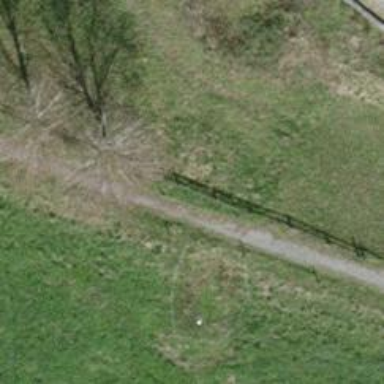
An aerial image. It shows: Compacted path road.